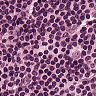
Metastatic tissue present: no